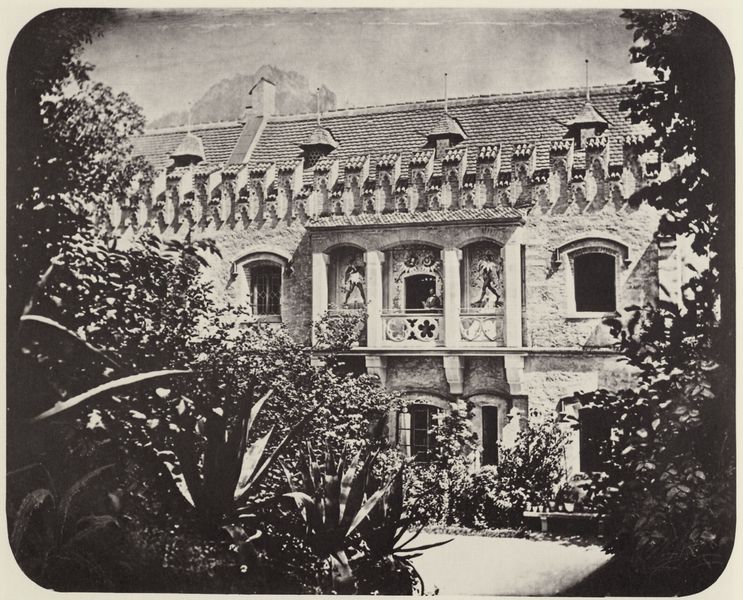
Titel: Blick von der Schlosstreppe auf den Fürstenbau in Hohenschwangau
Künstler: Joseph Albert
Institution: Privatsammlung
Schlagwörter: baum, berg, blätter, dunkel, himmel, laub, mann, schatten, weiß, wolken, bäume, ausschnitt, blume, blumen, fenster, grau, hell, licht, männer, pfeiler, schwarz, straße, säule, säulen, tür, anlage, ausblick, dach, gebäude, haus, park, schloss, weg, wiese, malerei, ornament, alt, architektur, stein, ast, natur, brüstung, gitter, sonne, blatt, pflanzen, england, front, dachziegel, kamin, schornstein, turm, garten, balkon, spanien, sommer, schlagschatten, ansicht, bogen, fassade, italien, süden, berge, giebel, mauer, ziegel, hecke, vegetation, hof, bank, pilaster, sepia, figuren, ornamente, verzierung, wandgemälde, wandmalerei, geländer, palme, zinnen, foto, fotografie, photographie, bögen, hitler, eingang, erker, burg, kloster, türmchen, türme, palast, gauben, agaven, schwarzweiss, asiatisch, ritter, photo, portal, wappen, villa, sicht, üppig, hel, anwesen, house, agave, aloe vera, kakteen, historismus, palmen, dachgauben, gaube, zufahrt, tempel, plants, korbbogen, gothik, gefäße, graustufen, fotographie, abgerundet, lol, rosetten, hasu, geschoss, fesnter, historisch, bauwerk, bewuchs, lisenen, maßwerk, nischen, etage, schiessscharten, gartenanlage, fensteröffnungen, facade, mansion, neoromanik, botanisch, fassadenmalerei, unbewohnt, gaben, fischschwanz, south, nordalpin, portugal, kriegsverlust, photograph, altes foto, pfeilen, stechpalme, colony, 1500, hitler?, kaktuss, 1630, sepuia, sicht#, gaguben, südalpin, festungsartig, colonizer, suth